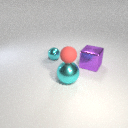
small red rubber sphere above large cyan metal sphere